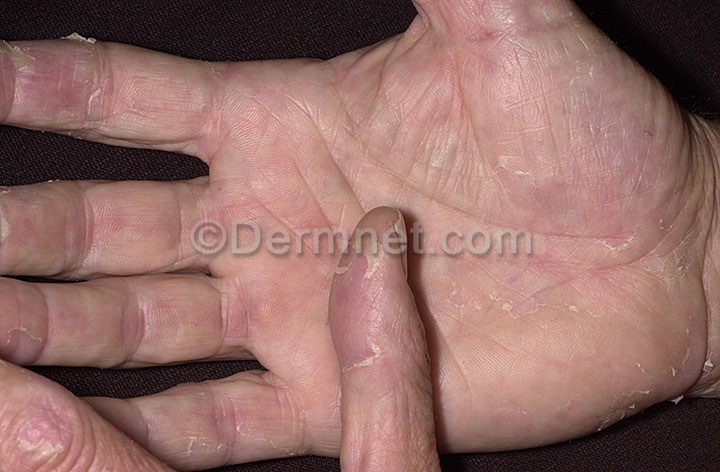
Disease: Eczema Photos